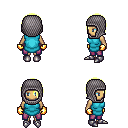
a pixel art fantasy rpg character, female body template, human, tanned skin, teal tunic, magenta pants, gold bangs hairstyle, chain hood, gold gloves, metal boots, four views (front, back, left, right), 2x2 character sprite sheet, small pixel art, hard edges, no anti-aliasing